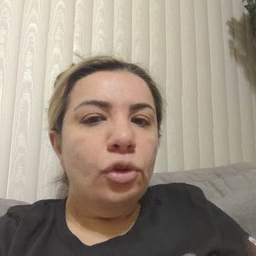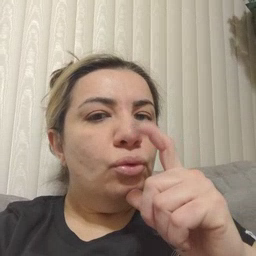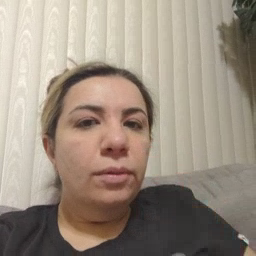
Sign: who